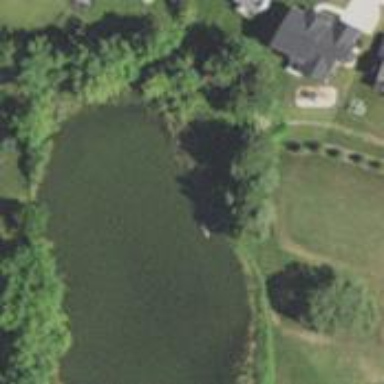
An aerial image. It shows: Peaceful pond surrounded by nature.